Aerial crown-view tile of a tropical tree (Barro Colorado Island, Panama), acquired 20250217:
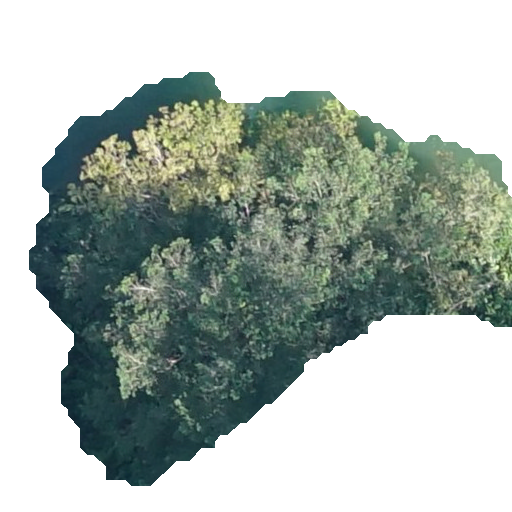
Species: Terminalia oblonga
GBIF accepted scientific name: Terminalia oblonga
Crown area: 192.183 m²